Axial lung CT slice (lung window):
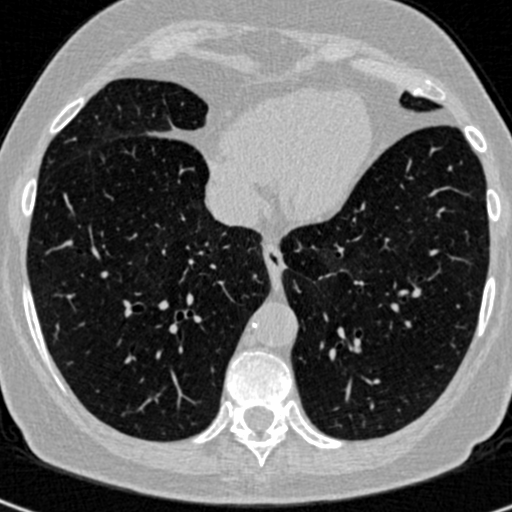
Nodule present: no